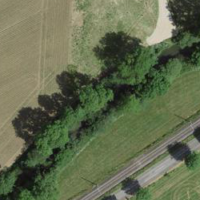
EUNIS habitat code: 52
Species observed at this site:
Geum rivale